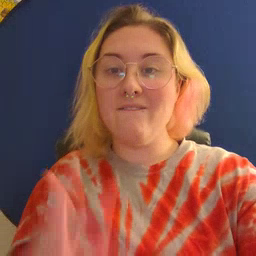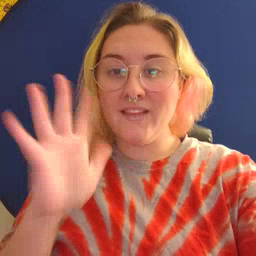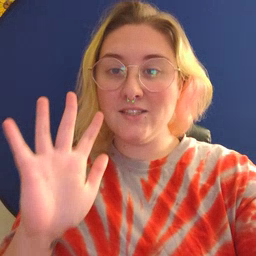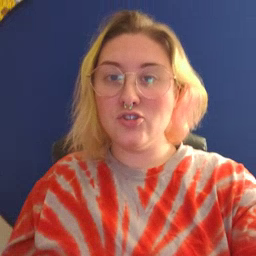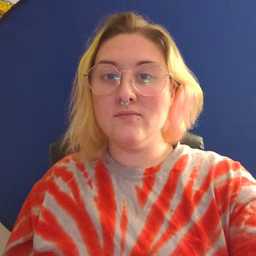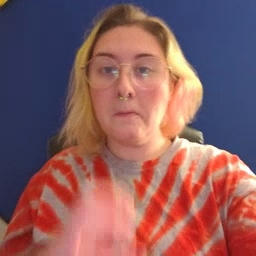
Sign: finish